Question: I'm using scalatest-maven-plugin in Eclipse. But my output report has bad encoding:

my pom.xml:
'''
<properties>
<maven.compiler.source>1.7</maven.compiler.source>
<maven.compiler.target>1.7</maven.compiler.target>
<encoding>UTF-8</encoding>
<scala.tools.version>2.10</scala.tools.version>
<scala.version>2.10.4</scala.version>
</properties>
'''
but as you can see, encoding property doesnt work. I found that this can be caused by color tags for console output - but there were no solution, how to fix it.
Maven is in version 3.0.5, Eclipse Juno
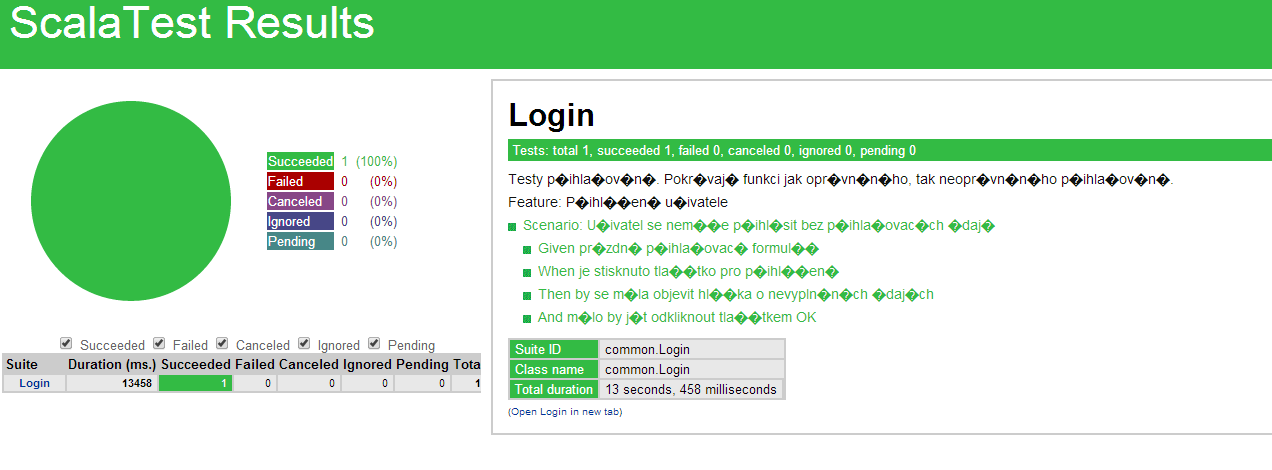
Answer: I found solution. You can use to fix it:
'''
<plugin>
<groupId>org.scalatest</groupId>
<artifactId>scalatest-maven-plugin</artifactId>
<version>1.0-RC2</version>
<configuration>
<reportsDirectory>${project.build.directory}/scalatest-reports</reportsDirectory>
<junitxml>.</junitxml>
<stdout>W</stdout>
<htmlreporters>./html</htmlreporters>
<filereports>WDF TestSuite.txt</filereports>
<suites>test.common.Login,test.common.Logout</suites>
<argLine>-Dfile.encoding=UTF-8</argLine> <!-- add this line-->
</configuration>
</plugin>
'''